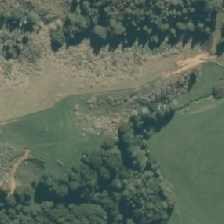
Land cover: manuka_kanuka